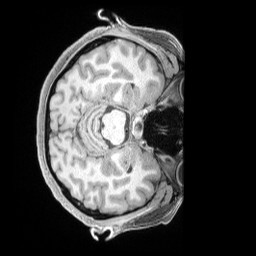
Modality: T1w
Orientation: axial
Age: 36
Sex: female
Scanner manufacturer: siemens
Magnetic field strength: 3 T
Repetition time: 2 s
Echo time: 0.00211 s